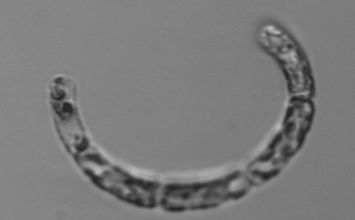
Label: Guinardia_striata